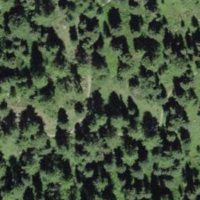
EUNIS habitat code: 43
Species observed at this site:
Nucifraga caryocatactes